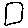
Label: square